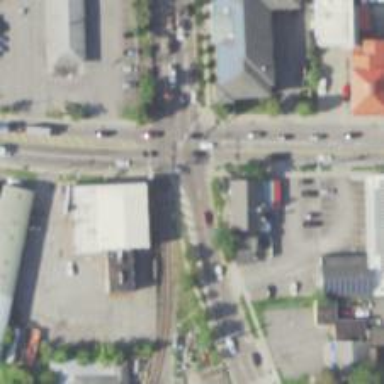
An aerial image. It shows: Crossing for the railway.